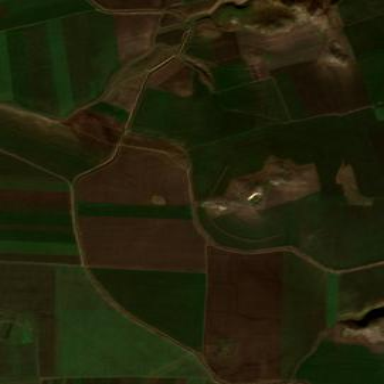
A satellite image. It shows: Picturesque farmland scene.